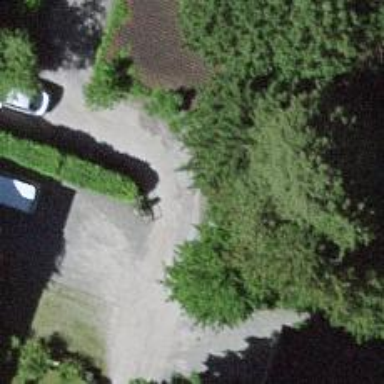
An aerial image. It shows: Alley classified as service road.